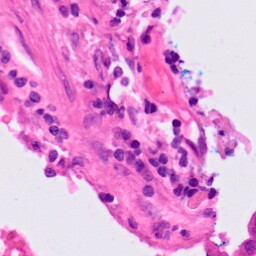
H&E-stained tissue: Lung